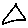
Label: triangle